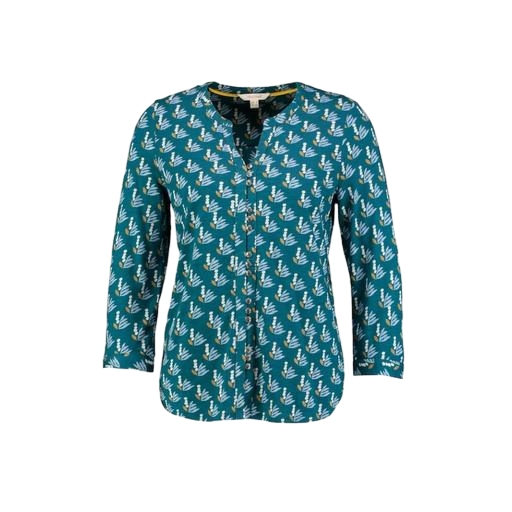
green printed shirt, printed shirt, blue giraffe-print shirt, white background